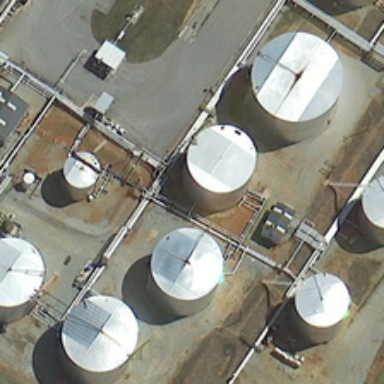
There are buildings, piping and land .